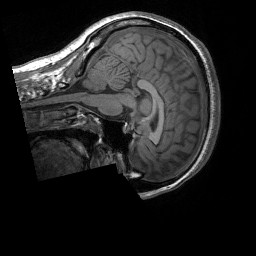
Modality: T1w
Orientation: sagittal
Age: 18
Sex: female
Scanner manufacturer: siemens
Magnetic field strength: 3 T
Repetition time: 1.9 s
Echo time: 0.00252 s